Brain MRI, t1w sequence, axial 2D slice.
Patient: age 46, sex F, weight 95 kg, height 1.95 m
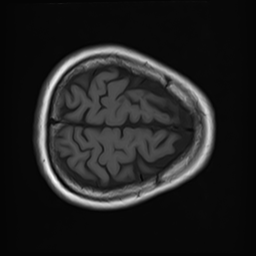